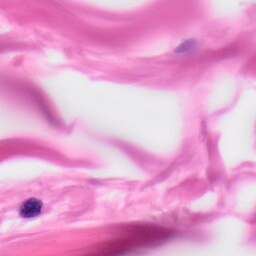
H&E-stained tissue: Skin